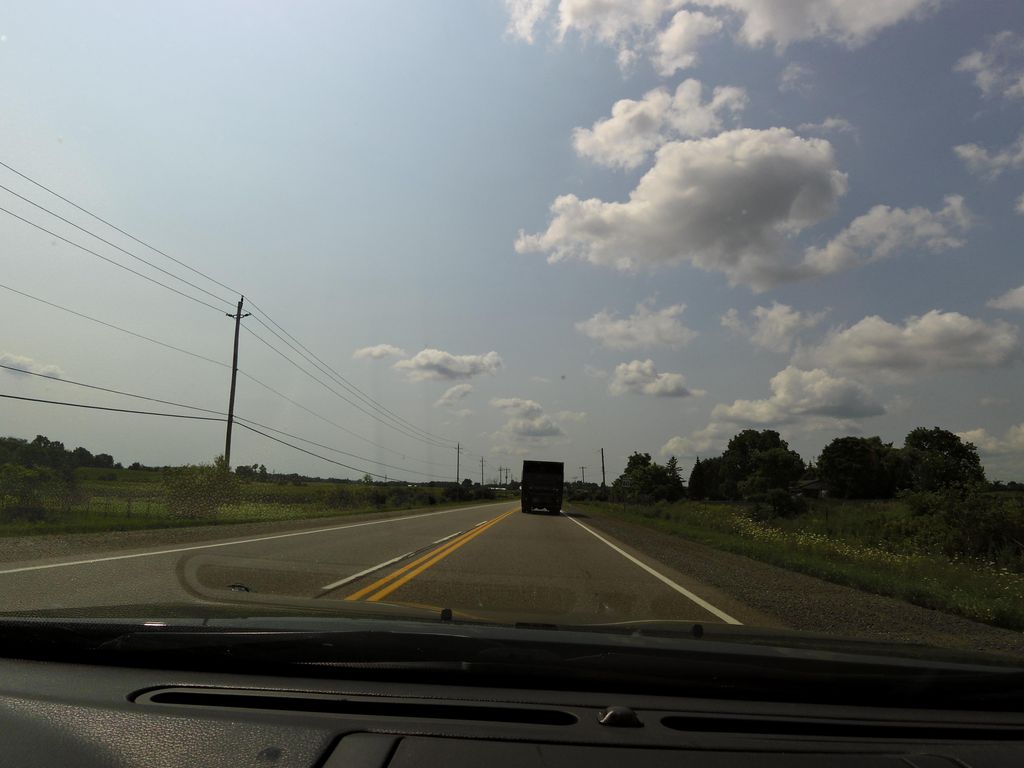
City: hamilton